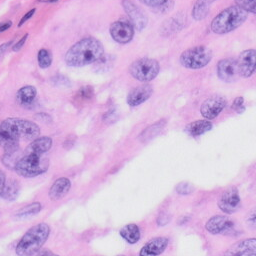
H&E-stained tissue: Skin